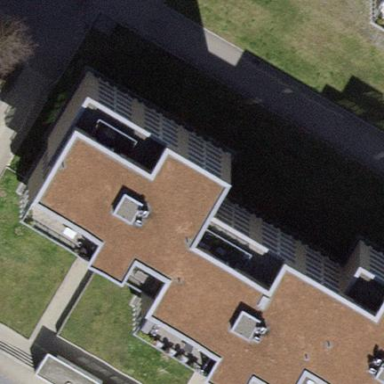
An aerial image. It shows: White apartment building with flat roof. The roof is painted red.